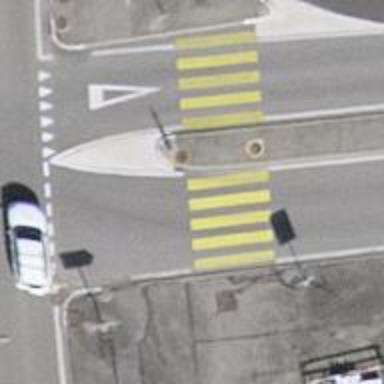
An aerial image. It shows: Marked crossing on the road.